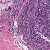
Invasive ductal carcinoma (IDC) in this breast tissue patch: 0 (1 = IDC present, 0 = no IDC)